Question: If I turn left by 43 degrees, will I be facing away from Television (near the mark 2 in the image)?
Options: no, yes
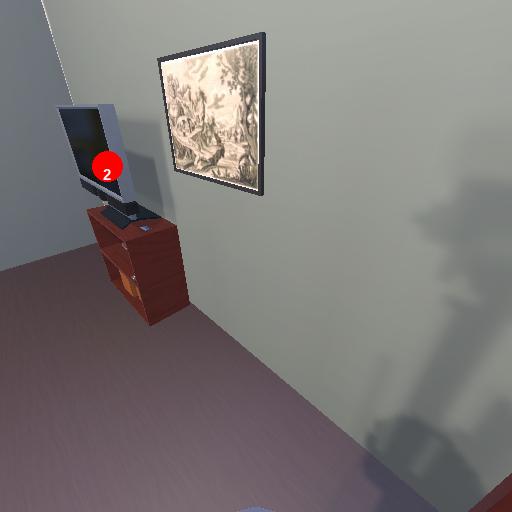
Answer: no